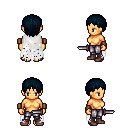
a pixel art fantasy rpg character, female body template, human, tanned skin, white tattered cape, metal pants, raven plain hairstyle, leather bracers, maroon shoes, dagger, four views (front, back, left, right), 2x2 character sprite sheet, small pixel art, hard edges, no anti-aliasing